Question: Now, I'm mocking up the MessageBox. I build the 'Close Button' in Style.Template in .xaml, but I don't know how to binding the command with CloseCommand. Whether it can bingding with ?
.cs (define a custom control):
'''
internal sealed class MessageBoxModule : Window
{
#region Constructor
static MessageBoxModule()
{
DefaultStyleKeyProperty.OverrideMetadata(
typeof(MessageBoxModule),
new FrameworkPropertyMetadata(typeof(MessageBoxModule)));
}
public MessageBoxModule()
{
WindowStartupLocation = System.Windows.WindowStartupLocation.CenterScreen;
AllowsTransparency = true;
WindowStyle = System.Windows.WindowStyle.None;
ShowInTaskbar = false;
try
{
Resources.Source = new Uri(@"/Wpf.Controls;component/Themes/Generic.xaml", UriKind.Relative);
}
catch
{ }
...
'''
.xaml (is a ResourceDictionary file, provide a style for MessageBoxModule):
'''
<ResourceDictionary
xmlns="http://schemas.microsoft.com/winfx/2006/xaml/presentation"
xmlns:x="http://schemas.microsoft.com/winfx/2006/xaml"
xmlns:local="clr-namespace:Wpf.Controls">
<Style TargetType="{x:Type local:MessageBoxModule}">
<Setter Property="Template" >
<Setter.Value>
<ControlTemplate TargetType="{x:Type local:MessageBoxModule}">
<Border ...>
<Button x:Name="CloseButton".../>
...
</Border>
...
'''
see the , I don't know how to binding a command for it:

This is
.cs:
'''
internal sealed class MessageBoxModule : Window
{
public MessageBoxModule()
{
InputGestureCollection inputGestures = new InputGestureCollection();
inputGestures.Add(new KeyGesture(Key.F4, ModifierKeys.Alt));
CloseCommand = new RoutedCommand(
"CloseCommand",
typeof(MessageBoxModule),
inputGestures);
CommandBindings.Add(new CommandBinding(CloseCommand, CloseCommandExecuted));
}
public static readonly DependencyProperty CloseCommandProperty =
DependencyProperty.Register(
"CloseCommand",
typeof(RoutedCommand),
typeof(MessageBoxModule));
public RoutedCommand CloseCommand
{
get { return (RoutedCommand)GetValue(CloseCommandProperty); }
set { SetValue(CloseCommandProperty, value); }
}
public void CloseCommandExecuted(object sender, ExecutedRoutedEventArgs e)
{
Close();
}
}
'''
.xaml:
'''
<ResourceDictionary >
<Style TargetType="{x:Type local:MessageBoxModule}">
<Setter Property="Template" >
<Setter.Value>
<ControlTemplate TargetType="{x:Type local:MessageBoxModule}">
<Border ...>
<Button x:Name="CloseButton" Command="{TemplateBinding CloseCommand}"/>
...
'''
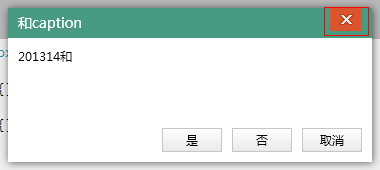
Answer: Expose 'dependency property' of type 'ICommand' from class 'MessageBoxModule':
'''
public ICommand CloseCommand
{
get { return (ICommand)GetValue(CloseCommandProperty); }
set { SetValue(CloseCommandProperty, value); }
}
public static readonly DependencyProperty CloseCommandProperty =
DependencyProperty.Register("CloseCommand", typeof(ICommand),
typeof(MessageBoxModule));
'''
Use 'TemplateBinding' to bind to Command like this:
'''
<Button x:Name="CloseButton" Command="{TemplateBinding CloseCommand}"/>
'''
Since command is exposed, you can bind to it from outside like this:
'''
<local:MessageBoxModule CloseCommand="{Binding ViewModelCommand}"/>
'''